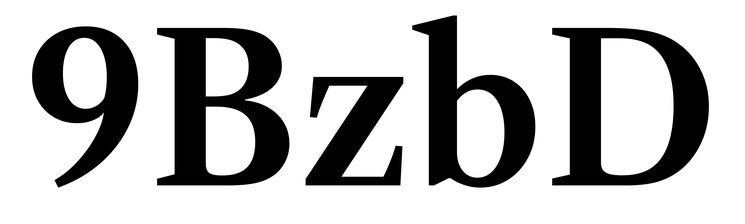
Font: LibreCaslonText_SemiBold